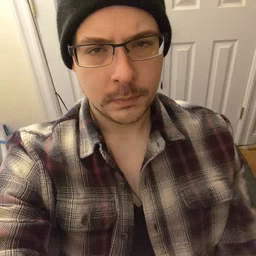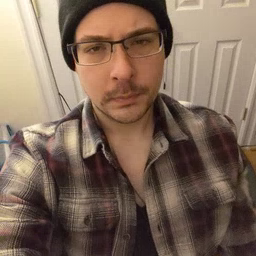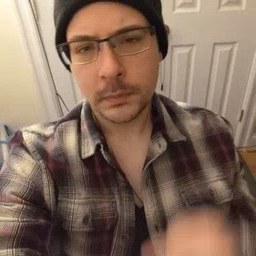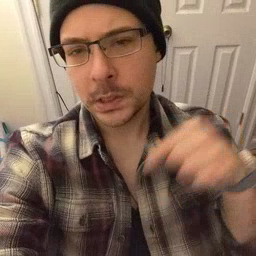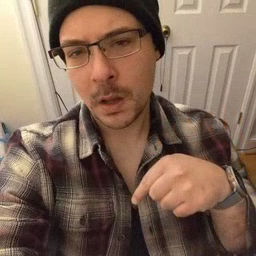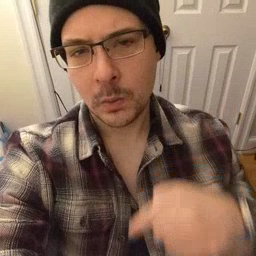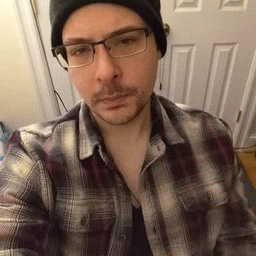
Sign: down